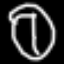
Label: clock